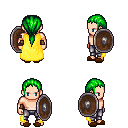
a pixel art fantasy rpg character, male body template, human, light skin, yellow cape, metal pants, green ponytail hairstyle, leather bracers, brown slippers, shield, four views (front, back, left, right), 2x2 character sprite sheet, small pixel art, hard edges, no anti-aliasing